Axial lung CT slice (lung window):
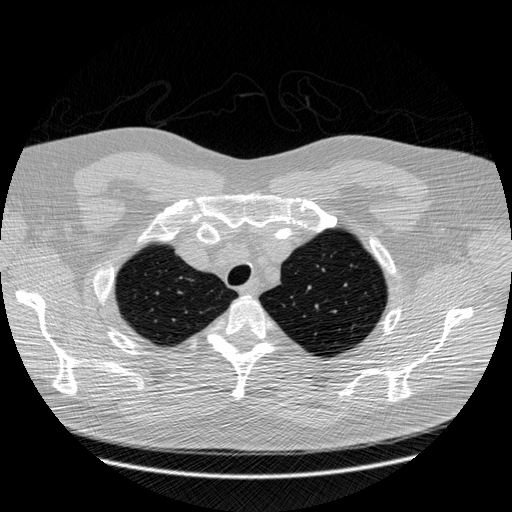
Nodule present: no